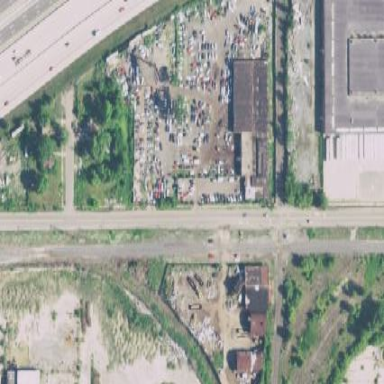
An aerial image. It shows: Scrap yard located in industrial area.